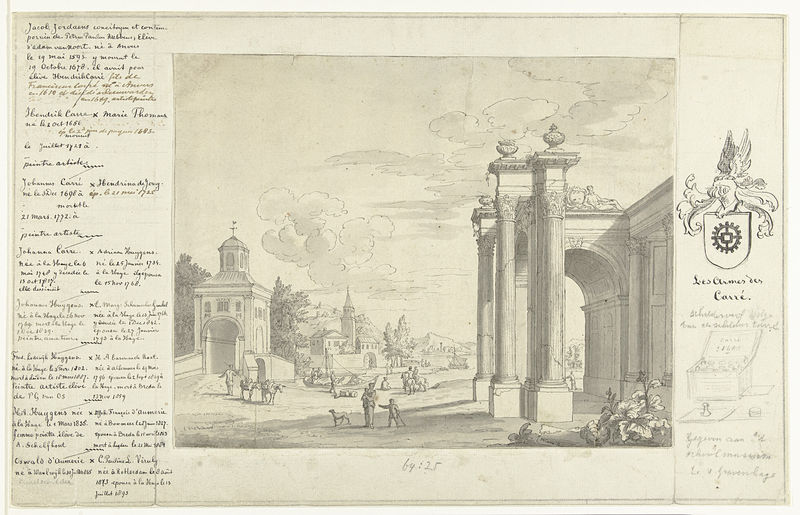
Titel: Italianiserend landschap met Romeinse ruïnes
Künstler: Hendrik (II) Carré
Standort: Amsterdam
Institution: Rijksmuseum
Schlagwörter: arch, architecture, church, column, columns, fight, men, people, white, black, old, perspective, plant, classical, cloud, clouds, greek, horses, man, roman, sky, tree, boat, building, street, tower, trees, helmet, entrance, paper, ruin, dog, etching, illustration, sketch, writing, clock, bridge, town, letter, leaves, historical, notes, square, buildings, coat of arms, form, shield, book, leaf, spire, script, page, towers, text, town square, pillars, covered bridge, carre, president, skiff, margin, marginalia, hand writing, les ares du carre, washington dc, rotary, rotary club, informative, sociologically informative